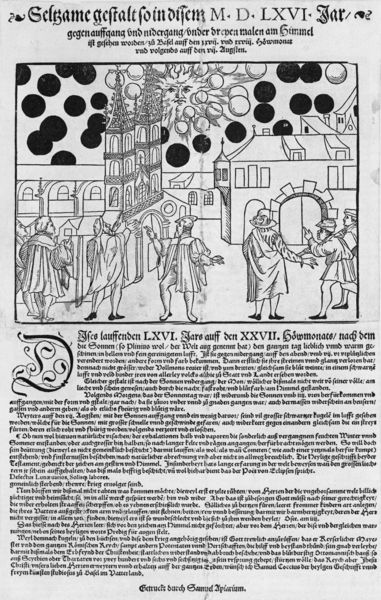
Titel: Seltzame gestalt so in disem M.D.LXVI. Jar
Künstler: Samuel Koch
Standort: Zürich.
Institution: Wickiana
Schlagwörter: himmel, weiß, menschen, stadt, männer, schwarz, zeichnung, gespräch, geschichte, gesicht, bild, schauen, häuser, kirche, sonne, mantel, kreis, deutschland, holzschnitt, schrift, papier, graphik, hof, platz, deutsch, tor, betrachter, kirchtürme, punkte, buch, kreuz, türme, torbogen, dom, druck, druckgraphik, schwarzweiss, titel, seite, illustration, text, zeitung, bürger, kreise, überschrift, münster, rathaus, isar, dramatisch, mittelalter, stadtmauer, ereignis, gespräche, blasen, fraktur, flugblatt, handschrift, nürnberg, zweiturmfassade, buchmalerei, bekanntmachung, unerklärlich, himmelsereignis